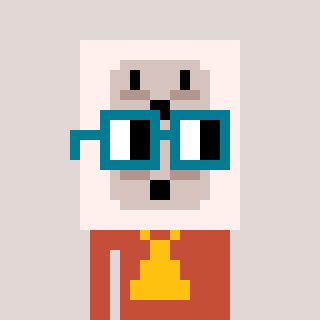
a pixel art character with square dark green glasses, a outlet-shaped head and a rust-colored body on a warm background